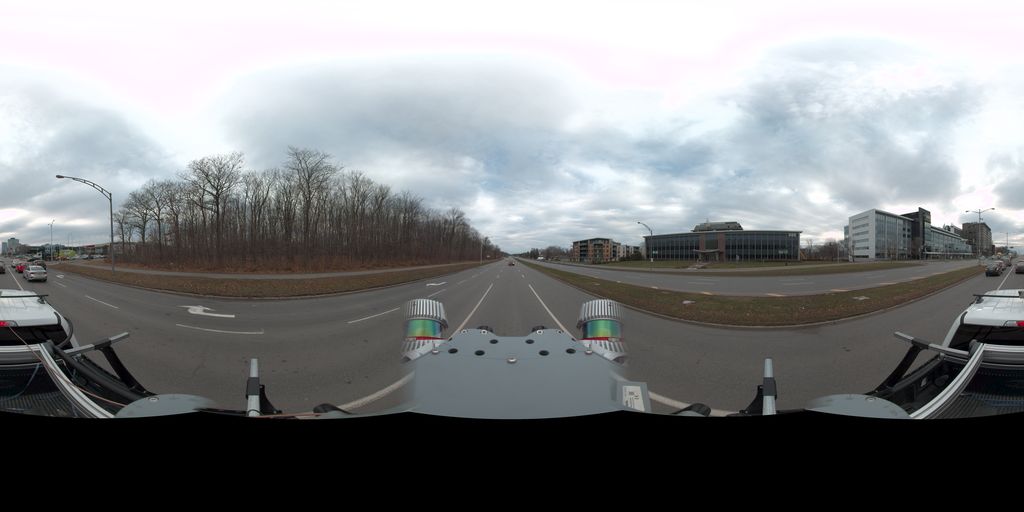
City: quebec_city